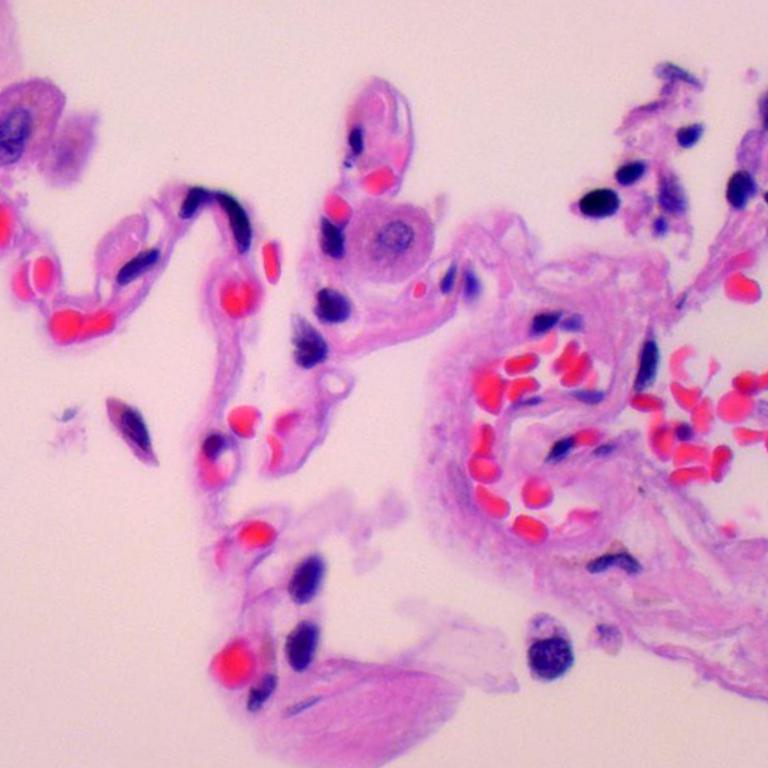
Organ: lung
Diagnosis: benign